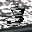
Label: 3